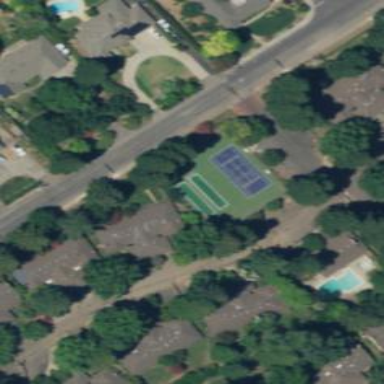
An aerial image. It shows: Concrete tennis court within leisure land pitch.